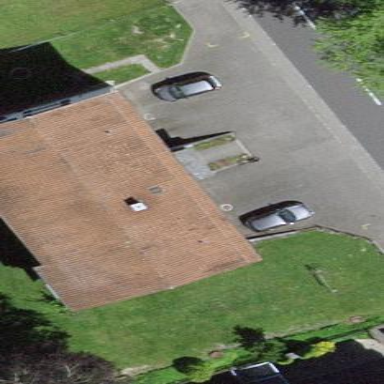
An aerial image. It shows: Residential building.